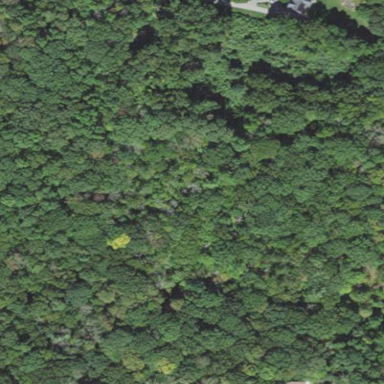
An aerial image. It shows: Nature reserve within woodland area.